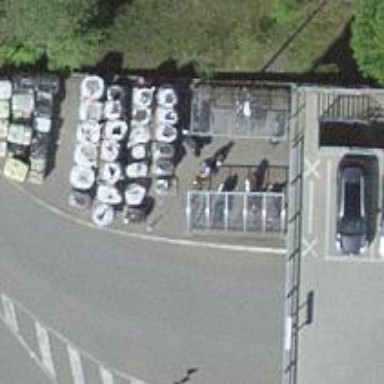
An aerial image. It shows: Motorcycle parking facility.